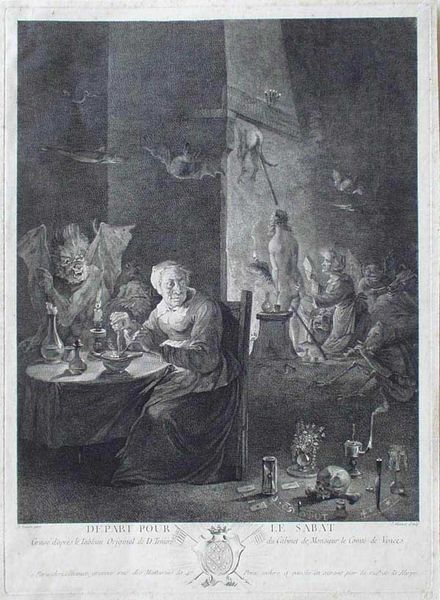
Titel: Depart pour le Sabat
Künstler: Jacques Aliamet
Standort: Karlsruhe
Institution: Staatliche Kunsthalle Karlsruhe
Schlagwörter: akt, dunkel, feuer, flügel, kopf, mann, nackt, schatten, vogel, weiß, frauen, menschen, sitzen, abend, damen, frankreich, frau, getränk, glas, grau, hell, hintergrund, kleid, lampe, licht, männer, nacht, raum, schwarz, stuhl, tisch, zeichnung, zimmer, tiere, haube, hochformat, rock, alt, flasche, flaschen, gläser, wand, alte, böse, falten, mensch, messer, rahmen, rembrandt, schale, schädel, schüssel, sockel, teller, tod, tot, innenraum, spiegel, tischtuch, rauch, dunkelheit, sitzend, innen, personen, renaissance, fliegen, genre, kamin, ofen, pferd, engel, krug, schürze, schrift, düster, mauer, grafik, graphik, beleuchtung, rand, sepia, französisch, angst, essen, wein, weib, karten, kopftuch, inschrift, goya, kerze, uhr, kerzen, vasen, faltenwurf, nackte, surrealismus, unten, vanitas, gefäß, memento mori, offen, alter, geschirr, druck, druckgraphik, lithographie, radierung, stich, schwarzweiß, text, hell-dunkel, beschriftung, beten, dämon, gefässe, mahl, ritter, tinte, anfang, wappen, karaffe, kerzenlicht, kerzenschein, küche, fisch, totenkopf, öllampe, krüge, zeichnen, christus, jesus, dekce, albtraum, alptraum, fegefeuer, hölle, teufel, gruselig, wesen, messe, tränke, löwe, opfer, halbdunkel, stundenglas, kochen, greisin, dürer, zeit, kupferstich, totenschädel, varnitas, alte frau, oma, anbetung, fackel, unheimlich, unwesen, ungeheuer, satan, brennend, drachen, kochtopf, mörser, drache, ritual, großmutter, dämonen, geister, hexe, hexen, monster, fledermaus, mephisto, gespenstisch, magie, magier, flakons, uhren, labor, verbrennung, kult, spiess, gespenster, verbrennen, zauber, füssli, bosch, unheil, sanduhr, part, zauberin, fledermäuse, absurd, hexensabbat, aberglaube, kreatur, beschwörung, sabbat, okkult, demon, stuhel, heiden, feldermaus, alchemie, runder tisch, gebräu, drahcen, schabkunst, mezzotinto, h, q, efrau, siteznd, zwielichtig, gebreu, sabbath, kleidung grau, sabat, totenkopfschädel, sabbar, depart, depart pour le sabat, kultus, alchymie, geflügelte wesen, homunculus, hexensabat, totenschádel, departe, opffer, heidnich, teufelsanbetung, nachmahr, machtmar, okult, stundengläser, kräuterweib, hexerrei, ddemon, beschwöhrung